Aerial crown-view tile of a tropical tree (Barro Colorado Island, Panama), acquired 20241014:
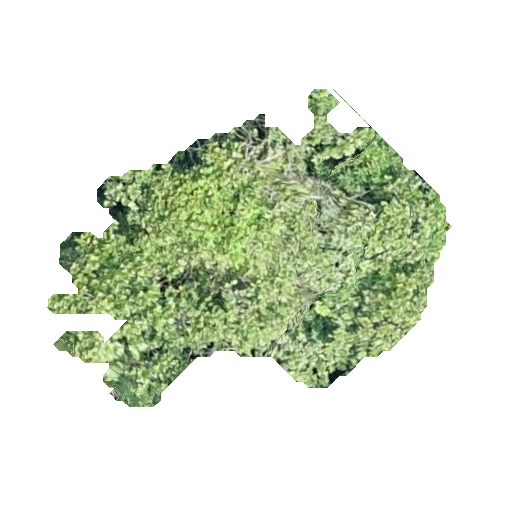
Species: Anacardium excelsum
GBIF accepted scientific name: Anacardium excelsum
Crown area: 119.701 m²